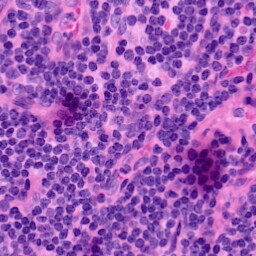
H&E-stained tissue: LymphNode